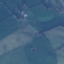
Land use / land cover: Pasture